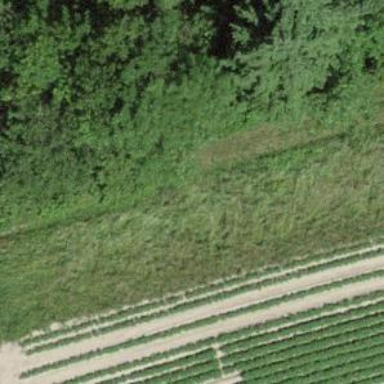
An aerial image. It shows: Grass track.